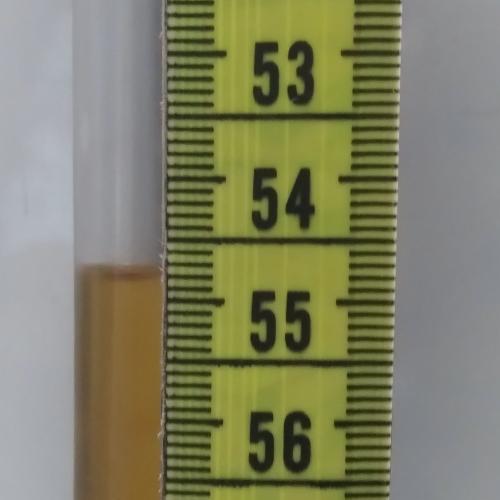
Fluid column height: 54.8 cm